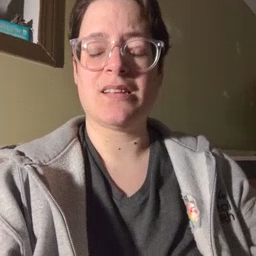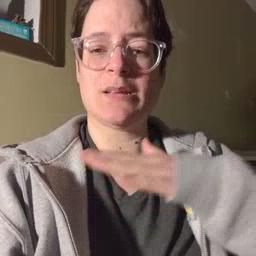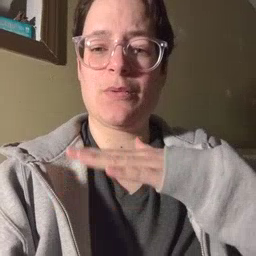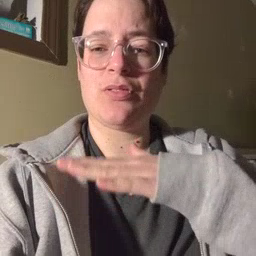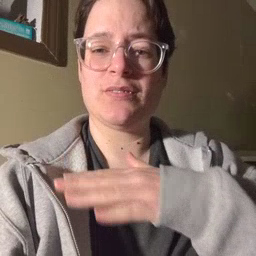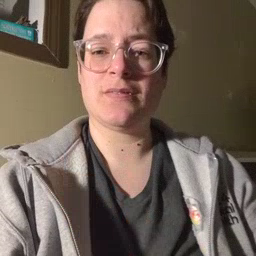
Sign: table